六年级 · 度量几何学
 礼堂里的一扇窗户 (如图), 这扇窗户的面积大约是多少平方米? (10 分)

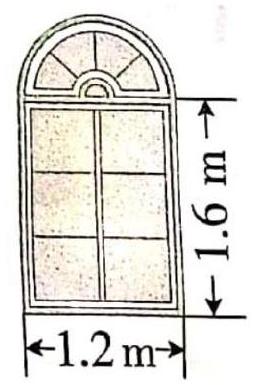
答案: $3.14 \times(1.2 \div 2)^{2} \div 2+1.6 \times 1.2=2.4852\left(\mathrm{~m}^{2}\right)$

答:这扇窗户的面积大约是 $2.4852 \mathrm{~m}^{2}$ 。